Question: I was viewing a different question <URL>; to make the map v2 use the full screen. I tried this but the my location button is partially covered by the action bar on mine unlike his. Does anyone know how to move it down slightly?
Thanks!

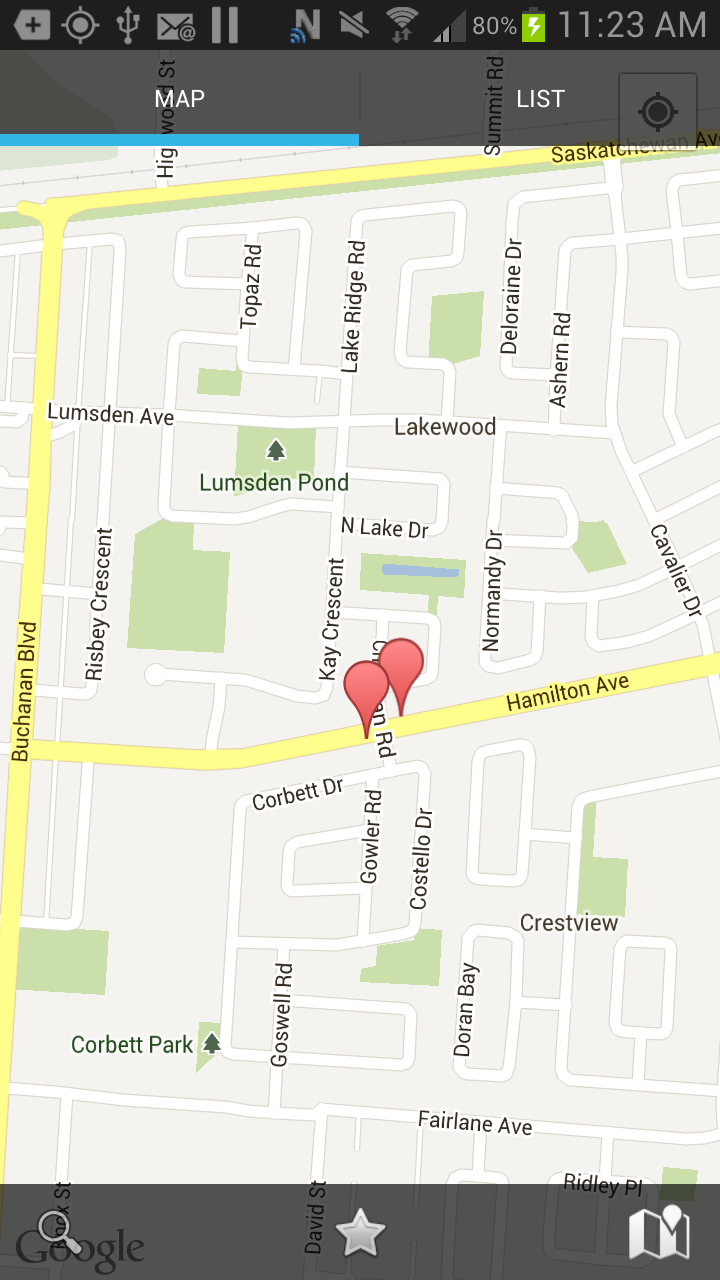
Answer: Unfortunately you don't have any control over this button. Obviously, you can search for this button 'id' in android sources and change layout params manually from the code, but I definitely wouldn't do that.
This button is super easy to implement yourself. So I recommend to disable built-in "locate me" button and implement your own which will be positioned right below the action bar.
To disable it use:
'''
googleMap.setMyLocationEnabled(false);
'''
New button 'onClick' method content:
'''
googleMap.animateCamera(CameraUpdateFactory.newLatLng(new LatLng(googleMap.getMyLocation().getLatitude(),
googleMap.getMyLocation().getLongitude())));
'''